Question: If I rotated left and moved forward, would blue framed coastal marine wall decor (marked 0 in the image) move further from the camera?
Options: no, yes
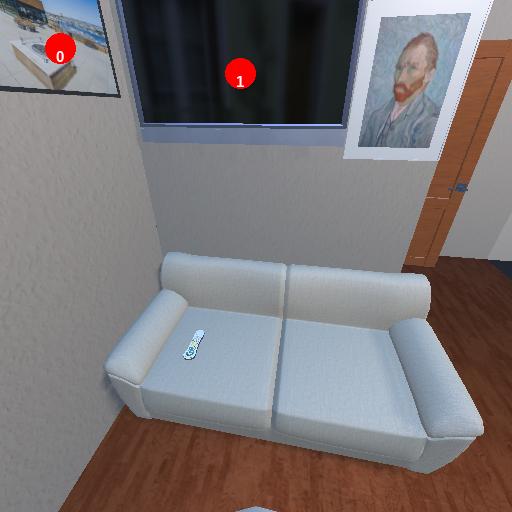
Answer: no